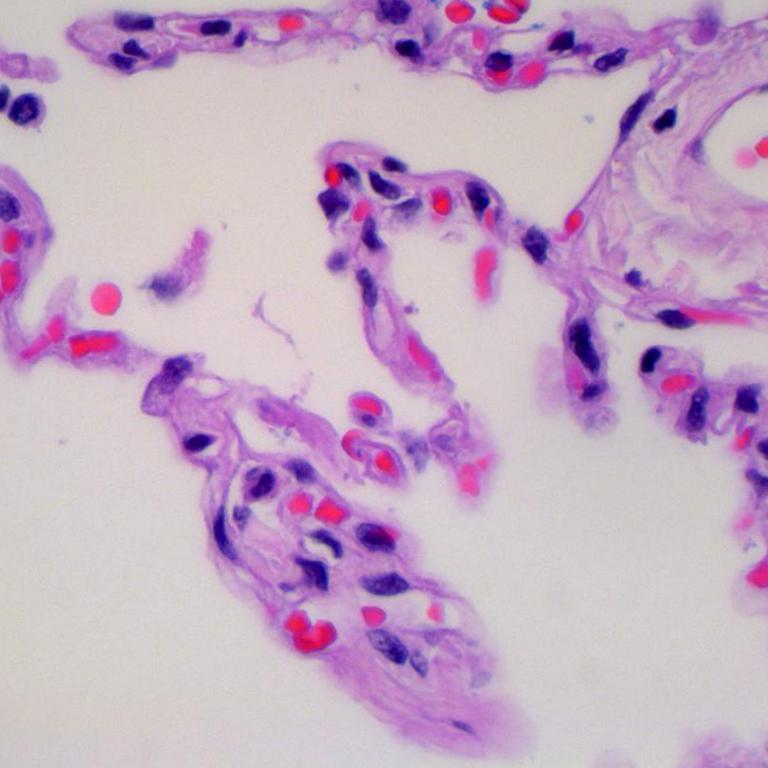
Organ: lung
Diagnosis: benign